Question: I am having a strange issue I have never had before with a Git repo. I have not edited any files however when I run 'git status' I get the result in the image below that shows a whole folder of 'modified' files. The strange thing is, I cannot even 'git add FILENAME' or similar command to add all, when I run a git add command they do not get added but yet they still show up as modified.
To make it even worse, I cloned my github repo into a new fresh directory and the issue still appears in that repo! SO I assume there is some sort of corruption or something wrong, since it appears anyone can clone my repo and get the same result!
Has anyone ever seen this, or better have a clue as to how to resolve? I have tried several commands to clear out any changed or unchanged files but these files still show up when 'git status' is ran!
The Github repo is here <URL>

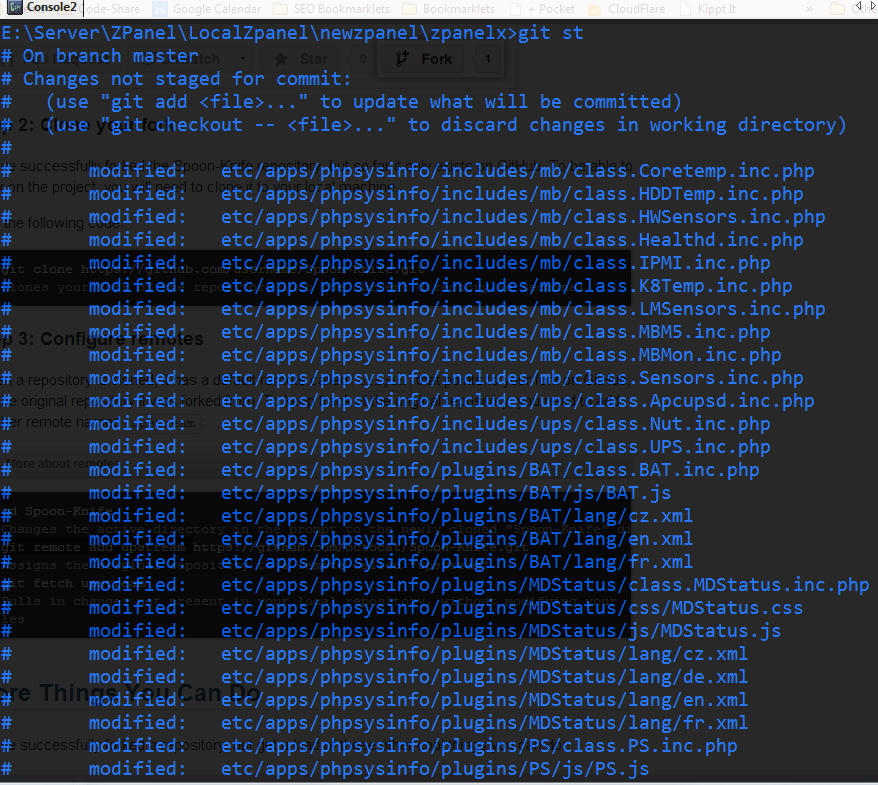
Answer: ## Update
I figured out why only Windows users are having problems:
'''
$ git ls-files | grep -i class.bat
etc/apps/phpsysinfo/plugins/BAT/class.BAT.inc.php
etc/apps/phpsysinfo/plugins/bat/class.bat.inc.php
'''
In the Git index file, both the upper case and lower case versions exist. Linux users must be getting both files checked out and don't even notice, because Linux is case-sensitive and treats them as two separate files, as they are.
Windows isn't case-sensitive with regard to file paths though, so it thinks they're the same file, and it and/or Git is getting confused when it tries to check them both out of the index into the file system. I wouldn't be surprised if you get both versions of the file checked out on Windows if you do
'''
git config core.ignorecase false && git rm -r . && git reset --hard HEAD
'''
The older, upper-case files should be deleted from the repo. Make a pull-request to upstream for the changes, I'm sure the project owners will be grateful.
## Old Answer
I tried this out with the (Windows) Git default 'core.ignorecase' set to true:
'''
$ git diff --name-only | xargs git rm -f
'''
That will delete all the upper-case files (and stage those changes in the Git index), so afterwards I ran 'git status':
'''
$ git status
# On branch master
# Changes to be committed:
# (use "git reset HEAD <file>..." to unstage)
#
# deleted: etc/apps/phpsysinfo/includes/mb/class.Coretemp.inc.php
# deleted: etc/apps/phpsysinfo/includes/mb/class.HDDTemp.inc.php
# deleted: etc/apps/phpsysinfo/includes/mb/class.HWSensors.inc.php
# deleted: etc/apps/phpsysinfo/includes/mb/class.Healthd.inc.php
# deleted: etc/apps/phpsysinfo/includes/mb/class.IPMI.inc.php
# deleted: etc/apps/phpsysinfo/includes/mb/class.K8Temp.inc.php
# deleted: etc/apps/phpsysinfo/includes/mb/class.LMSensors.inc.php
# deleted: etc/apps/phpsysinfo/includes/mb/class.MBM5.inc.php
# deleted: etc/apps/phpsysinfo/includes/mb/class.MBMon.inc.php
# deleted: etc/apps/phpsysinfo/includes/mb/class.Sensors.inc.php
# deleted: etc/apps/phpsysinfo/includes/ups/class.Apcupsd.inc.php
# deleted: etc/apps/phpsysinfo/includes/ups/class.Nut.inc.php
# deleted: etc/apps/phpsysinfo/plugins/BAT/class.BAT.inc.php
# deleted: etc/apps/phpsysinfo/plugins/BAT/js/BAT.js
# deleted: etc/apps/phpsysinfo/plugins/BAT/lang/cz.xml
# deleted: etc/apps/phpsysinfo/plugins/BAT/lang/en.xml
# deleted: etc/apps/phpsysinfo/plugins/BAT/lang/fr.xml
# deleted: etc/apps/phpsysinfo/plugins/MDStatus/class.MDStatus.inc.php
# deleted: etc/apps/phpsysinfo/plugins/MDStatus/css/MDStatus.css
# deleted: etc/apps/phpsysinfo/plugins/MDStatus/js/MDStatus.js
# deleted: etc/apps/phpsysinfo/plugins/MDStatus/lang/cz.xml
# deleted: etc/apps/phpsysinfo/plugins/MDStatus/lang/de.xml
# deleted: etc/apps/phpsysinfo/plugins/MDStatus/lang/en.xml
# deleted: etc/apps/phpsysinfo/plugins/MDStatus/lang/fr.xml
# deleted: etc/apps/phpsysinfo/plugins/PS/class.PS.inc.php
# deleted: etc/apps/phpsysinfo/plugins/PS/js/PS.js
# deleted: etc/apps/phpsysinfo/plugins/PS/lang/cz.xml
# deleted: etc/apps/phpsysinfo/plugins/PS/lang/de.xml
# deleted: etc/apps/phpsysinfo/plugins/PS/lang/en.xml
# deleted: etc/apps/phpsysinfo/plugins/PS/lang/fr.xml
# deleted: etc/apps/phpsysinfo/plugins/PSStatus/class.PSStatus.inc.php
# deleted: etc/apps/phpsysinfo/plugins/PSStatus/css/PSStatus.css
# deleted: etc/apps/phpsysinfo/plugins/PSStatus/js/PSStatus.js
# deleted: etc/apps/phpsysinfo/plugins/PSStatus/lang/cz.xml
# deleted: etc/apps/phpsysinfo/plugins/PSStatus/lang/de.xml
# deleted: etc/apps/phpsysinfo/plugins/PSStatus/lang/en.xml
# deleted: etc/apps/phpsysinfo/plugins/PSStatus/lang/fr.xml
# deleted: etc/apps/phpsysinfo/plugins/Quotas/class.Quotas.inc.php
# deleted: etc/apps/phpsysinfo/plugins/Quotas/css/Quotas.css
# deleted: etc/apps/phpsysinfo/plugins/Quotas/js/Quotas.js
# deleted: etc/apps/phpsysinfo/plugins/Quotas/lang/cz.xml
# deleted: etc/apps/phpsysinfo/plugins/Quotas/lang/de.xml
# deleted: etc/apps/phpsysinfo/plugins/Quotas/lang/en.xml
# deleted: etc/apps/phpsysinfo/plugins/Quotas/lang/fr.xml
# deleted: etc/apps/phpsysinfo/plugins/SMART/class.SMART.inc.php
# deleted: etc/apps/phpsysinfo/plugins/SMART/css/SMART.css
# deleted: etc/apps/phpsysinfo/plugins/SMART/js/SMART.js
# deleted: etc/apps/phpsysinfo/plugins/SMART/lang/cz.xml
# deleted: etc/apps/phpsysinfo/plugins/SMART/lang/en.xml
# deleted: etc/apps/phpsysinfo/plugins/SMART/lang/fr.xml
# deleted: etc/apps/phpsysinfo/plugins/SNMPPInfo/class.SNMPPInfo.inc.php
# deleted: etc/apps/phpsysinfo/plugins/SNMPPInfo/js/SNMPPInfo.js
# deleted: etc/apps/phpsysinfo/plugins/SNMPPInfo/lang/cz.xml
# deleted: etc/apps/phpsysinfo/plugins/SNMPPInfo/lang/en.xml
# deleted: etc/apps/phpsysinfo/plugins/SNMPPInfo/lang/pl.xml
# deleted: etc/apps/phpsysinfo/plugins/UpdateNotifier/class.UpdateNotifier.inc.php
# deleted: etc/apps/phpsysinfo/plugins/UpdateNotifier/js/UpdateNotifier.js
# deleted: etc/apps/phpsysinfo/plugins/UpdateNotifier/lang/cz.xml
# deleted: etc/apps/phpsysinfo/plugins/UpdateNotifier/lang/en.xml
# deleted: etc/apps/phpsysinfo/plugins/UpdateNotifier/lang/fr.xml
# deleted: etc/apps/phpsysinfo/plugins/UpdateNotifier/lang/pl.xml
#
# Changes not staged for commit:
# (use "git add/rm <file>..." to update what will be committed)
# (use "git checkout -- <file>..." to discard changes in working directory)
#
# deleted: etc/apps/phpsysinfo/includes/mb/class.coretemp.inc.php
# deleted: etc/apps/phpsysinfo/includes/mb/class.hddtemp.inc.php
# deleted: etc/apps/phpsysinfo/includes/mb/class.healthd.inc.php
# deleted: etc/apps/phpsysinfo/includes/mb/class.hwsensors.inc.php
# deleted: etc/apps/phpsysinfo/includes/mb/class.ipmi.inc.php
# deleted: etc/apps/phpsysinfo/includes/mb/class.k8temp.inc.php
# deleted: etc/apps/phpsysinfo/includes/mb/class.lmsensors.inc.php
# deleted: etc/apps/phpsysinfo/includes/mb/class.mbm5.inc.php
# deleted: etc/apps/phpsysinfo/includes/mb/class.mbmon.inc.php
# deleted: etc/apps/phpsysinfo/includes/mb/class.sensors.inc.php
# deleted: etc/apps/phpsysinfo/includes/ups/class.apcupsd.inc.php
# deleted: etc/apps/phpsysinfo/includes/ups/class.nut.inc.php
# deleted: etc/apps/phpsysinfo/plugins/bat/class.bat.inc.php
# deleted: etc/apps/phpsysinfo/plugins/bat/js/bat.js
# deleted: etc/apps/phpsysinfo/plugins/bat/lang/cz.xml
# deleted: etc/apps/phpsysinfo/plugins/bat/lang/en.xml
# deleted: etc/apps/phpsysinfo/plugins/bat/lang/fr.xml
# deleted: etc/apps/phpsysinfo/plugins/mdstatus/class.mdstatus.inc.php
# deleted: etc/apps/phpsysinfo/plugins/mdstatus/css/mdstatus.css
# deleted: etc/apps/phpsysinfo/plugins/mdstatus/js/mdstatus.js
# deleted: etc/apps/phpsysinfo/plugins/mdstatus/lang/cz.xml
# deleted: etc/apps/phpsysinfo/plugins/mdstatus/lang/de.xml
# deleted: etc/apps/phpsysinfo/plugins/mdstatus/lang/en.xml
# deleted: etc/apps/phpsysinfo/plugins/mdstatus/lang/fr.xml
# deleted: etc/apps/phpsysinfo/plugins/ps/class.ps.inc.php
# deleted: etc/apps/phpsysinfo/plugins/ps/js/ps.js
# deleted: etc/apps/phpsysinfo/plugins/ps/lang/cz.xml
# deleted: etc/apps/phpsysinfo/plugins/ps/lang/de.xml
# deleted: etc/apps/phpsysinfo/plugins/ps/lang/en.xml
# deleted: etc/apps/phpsysinfo/plugins/ps/lang/fr.xml
# deleted: etc/apps/phpsysinfo/plugins/psstatus/class.psstatus.inc.php
# deleted: etc/apps/phpsysinfo/plugins/psstatus/css/psstatus.css
# deleted: etc/apps/phpsysinfo/plugins/psstatus/js/psstatus.js
# deleted: etc/apps/phpsysinfo/plugins/psstatus/lang/cz.xml
# deleted: etc/apps/phpsysinfo/plugins/psstatus/lang/de.xml
# deleted: etc/apps/phpsysinfo/plugins/psstatus/lang/en.xml
# deleted: etc/apps/phpsysinfo/plugins/psstatus/lang/fr.xml
# deleted: etc/apps/phpsysinfo/plugins/quotas/class.quotas.inc.php
# deleted: etc/apps/phpsysinfo/plugins/quotas/css/quotas.css
# deleted: etc/apps/phpsysinfo/plugins/quotas/js/quotas.js
# deleted: etc/apps/phpsysinfo/plugins/quotas/lang/cz.xml
# deleted: etc/apps/phpsysinfo/plugins/quotas/lang/de.xml
# deleted: etc/apps/phpsysinfo/plugins/quotas/lang/en.xml
# deleted: etc/apps/phpsysinfo/plugins/quotas/lang/fr.xml
# deleted: etc/apps/phpsysinfo/plugins/smart/class.smart.inc.php
# deleted: etc/apps/phpsysinfo/plugins/smart/css/smart.css
# deleted: etc/apps/phpsysinfo/plugins/smart/js/smart.js
# deleted: etc/apps/phpsysinfo/plugins/smart/lang/cz.xml
# deleted: etc/apps/phpsysinfo/plugins/smart/lang/en.xml
# deleted: etc/apps/phpsysinfo/plugins/smart/lang/fr.xml
# deleted: etc/apps/phpsysinfo/plugins/snmppinfo/class.snmppinfo.inc.php
# deleted: etc/apps/phpsysinfo/plugins/snmppinfo/js/snmppinfo.js
# deleted: etc/apps/phpsysinfo/plugins/snmppinfo/lang/cz.xml
# deleted: etc/apps/phpsysinfo/plugins/snmppinfo/lang/en.xml
# deleted: etc/apps/phpsysinfo/plugins/snmppinfo/lang/pl.xml
# deleted: etc/apps/phpsysinfo/plugins/updatenotifier/class.updatenotifier.inc.php
# deleted: etc/apps/phpsysinfo/plugins/updatenotifier/js/updatenotifier.js
# deleted: etc/apps/phpsysinfo/plugins/updatenotifier/lang/cz.xml
# deleted: etc/apps/phpsysinfo/plugins/updatenotifier/lang/en.xml
# deleted: etc/apps/phpsysinfo/plugins/updatenotifier/lang/fr.xml
# deleted: etc/apps/phpsysinfo/plugins/updatenotifier/lang/pl.xml
#
'''
As you can see, the upper-case files are staged for commit, but now we can see that there are also lower-case files with the same names, but they're not staged yet.
So then I committed the deletions of the upper-case files:
'''
$ git commit -m "Delete upper-case files"
'''
Then I did hard reset:
'''
$ git reset --hard head
'''
Then I did status and it shows no changes:
'''
$ git status
# On branch master
nothing to commit, working directory clean
'''
And then if I do a 'find' for one of the lower-case files:
'''
$ find . -name class.bat.inc.php
./etc/apps/phpsysinfo/plugins/BAT/class.bat.inc.php
'''
It's still in the working directory. Not sure if this is the right way to fix the problem though. I'm still not even sure what the nature of the problem is. Obviously it has something to do with file case-insensitivity in Windows, but why Windows users are having problems and Unix users are not, I'm not sure.
On a side note, now that <URL>. Maybe that will help avoid this sort of issue in the future?
Actually, maybe that's something that you can do for the project owners? Just delete the whole './etc/apps/phpsysinfo' from your repo, commit, then add it again as a submodule. Push to your origin, then make a pull-request, and voila!